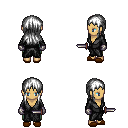
a pixel art fantasy rpg character, female body template, human, tanned skin, gray robe, teal pants, white unkempt hairstyle, metal gloves, brown slippers, dagger, four views (front, back, left, right), 2x2 character sprite sheet, small pixel art, hard edges, no anti-aliasing